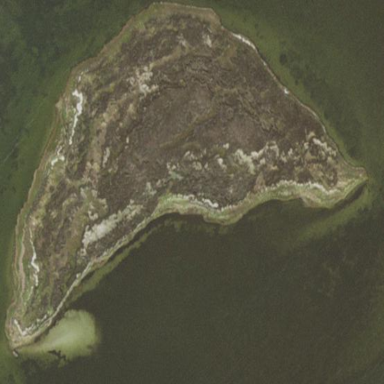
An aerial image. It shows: Islet in wetland area.